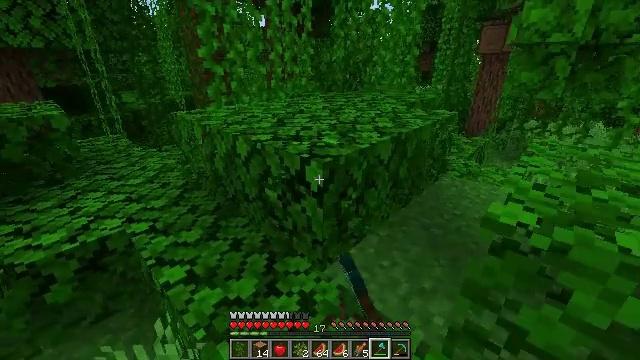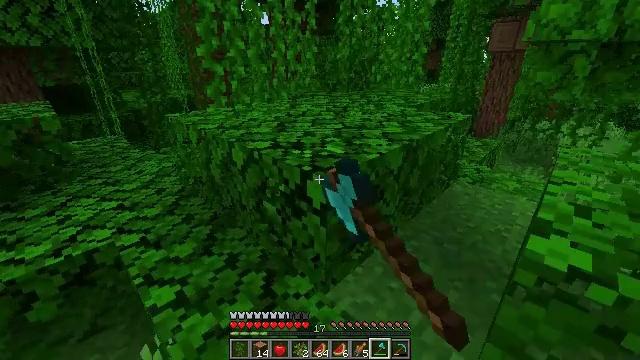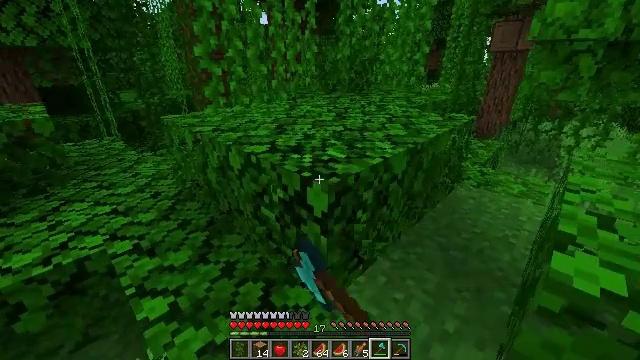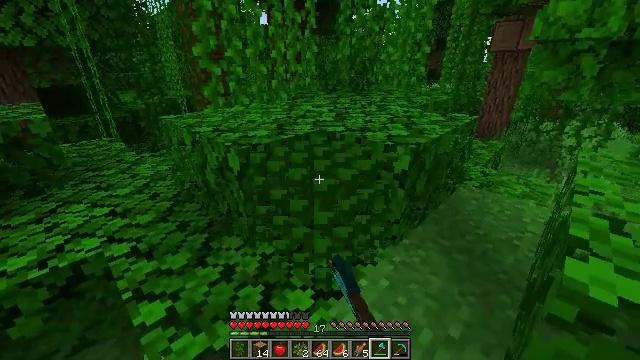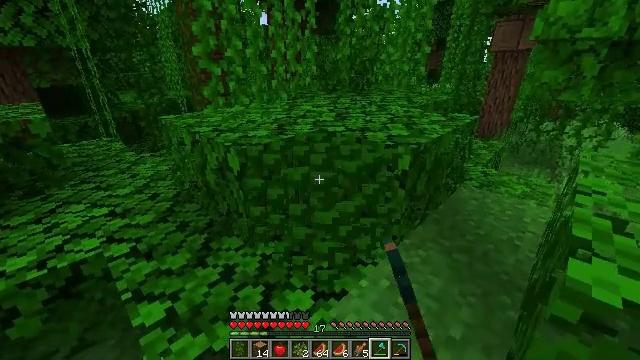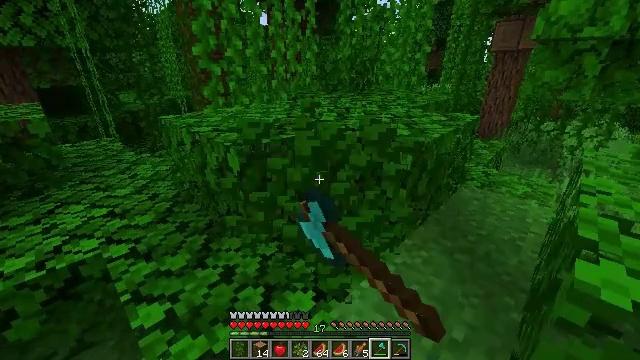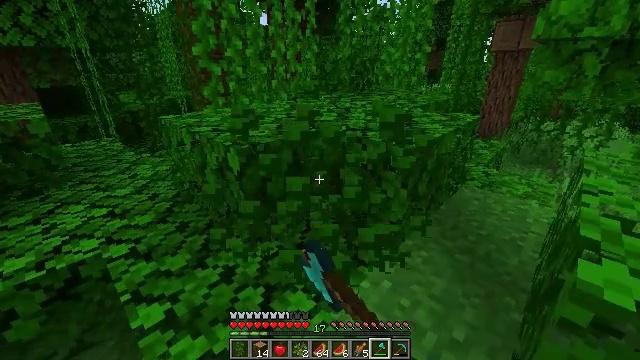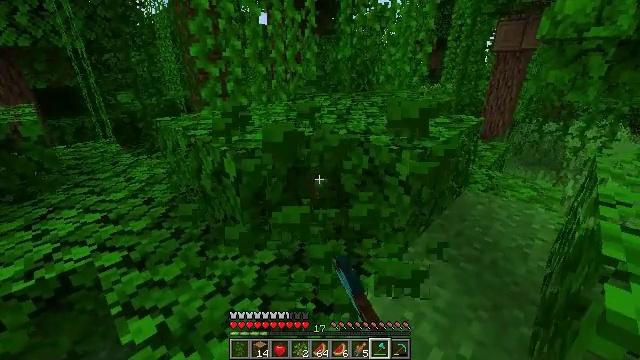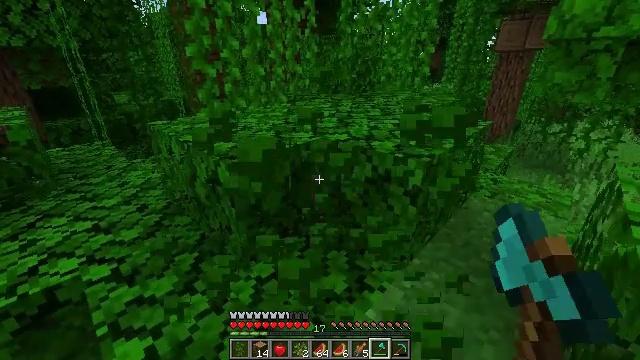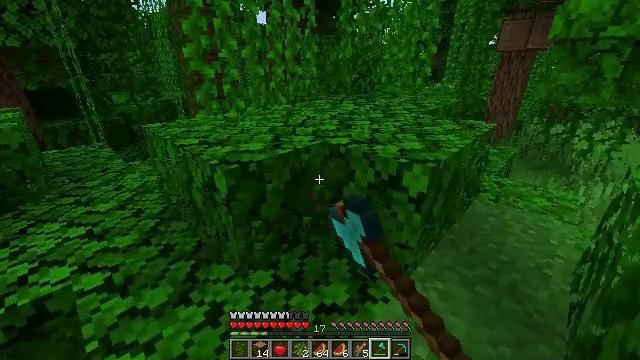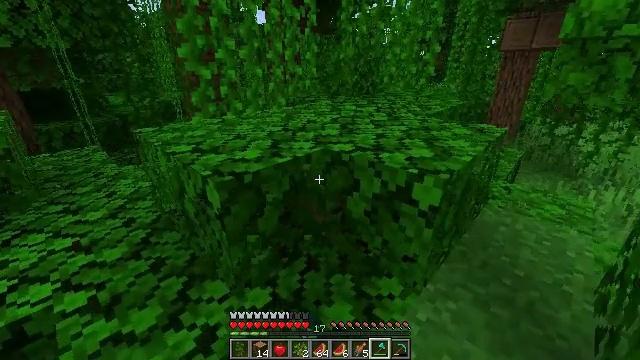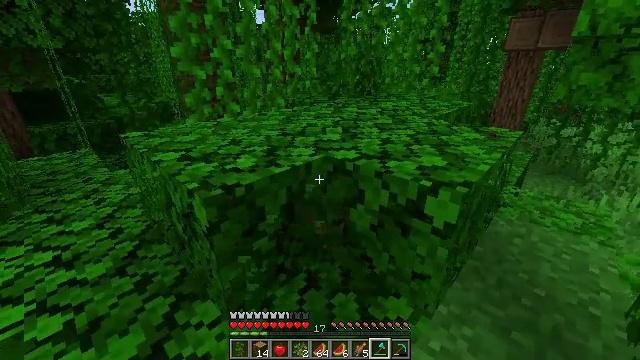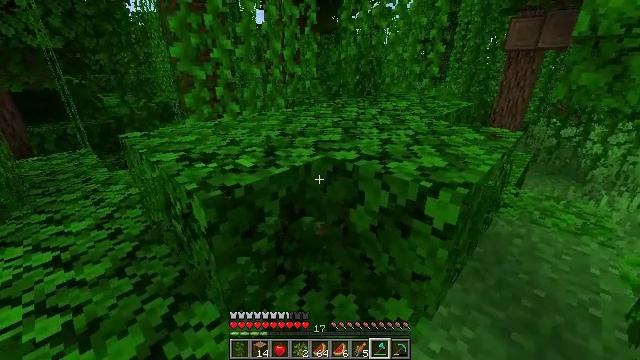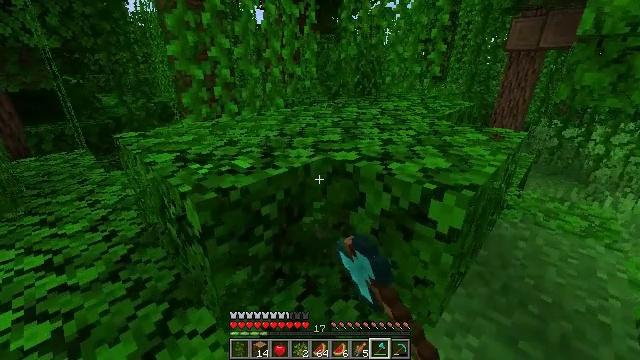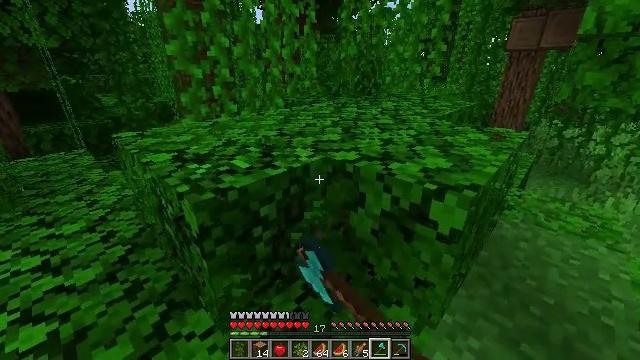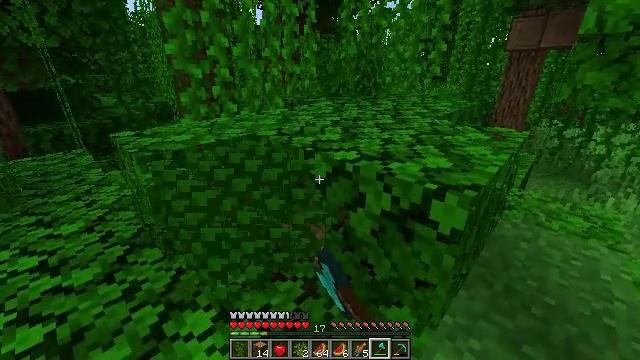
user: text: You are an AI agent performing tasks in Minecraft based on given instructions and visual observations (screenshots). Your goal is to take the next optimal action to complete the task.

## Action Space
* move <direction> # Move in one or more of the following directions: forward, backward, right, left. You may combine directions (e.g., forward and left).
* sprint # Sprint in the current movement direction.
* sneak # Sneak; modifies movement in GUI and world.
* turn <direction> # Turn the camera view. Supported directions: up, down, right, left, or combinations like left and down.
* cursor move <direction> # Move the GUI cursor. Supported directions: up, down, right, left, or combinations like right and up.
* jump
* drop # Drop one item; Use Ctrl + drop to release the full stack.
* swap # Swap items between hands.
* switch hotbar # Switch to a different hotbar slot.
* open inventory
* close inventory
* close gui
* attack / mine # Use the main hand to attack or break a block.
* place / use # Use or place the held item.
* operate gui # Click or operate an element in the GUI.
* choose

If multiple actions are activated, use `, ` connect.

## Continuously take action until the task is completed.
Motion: motion action
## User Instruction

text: Gather oak leaves by attacking.
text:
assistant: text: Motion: attack / mine
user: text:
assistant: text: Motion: attack / mine
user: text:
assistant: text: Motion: attack / mine
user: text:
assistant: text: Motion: attack / mine
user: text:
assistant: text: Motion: attack / mine
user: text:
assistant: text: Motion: attack / mine
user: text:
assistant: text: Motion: move forward, attack / mine
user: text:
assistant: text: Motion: move forward, attack / mine
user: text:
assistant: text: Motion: move forward, attack / mine
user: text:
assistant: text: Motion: move forward, attack / mine
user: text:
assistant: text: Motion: attack / mine
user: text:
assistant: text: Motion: attack / mine
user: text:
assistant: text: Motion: attack / mine
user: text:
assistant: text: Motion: attack / mine
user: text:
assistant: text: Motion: attack / mine
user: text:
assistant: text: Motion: attack / mine
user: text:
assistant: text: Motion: move forward, attack / mine
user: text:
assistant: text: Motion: move forward, attack / mine
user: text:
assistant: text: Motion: move forward, attack / mine
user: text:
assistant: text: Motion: move forward, turn down, attack / mine
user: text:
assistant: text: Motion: turn right and down, attack / mine
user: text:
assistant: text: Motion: turn right, attack / mine
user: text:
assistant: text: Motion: turn right, attack / mine
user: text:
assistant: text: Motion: attack / mine
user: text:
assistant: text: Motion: attack / mine
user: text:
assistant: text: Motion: attack / mine
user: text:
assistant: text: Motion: attack / mine
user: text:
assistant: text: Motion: attack / mine
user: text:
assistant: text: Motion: attack / mine
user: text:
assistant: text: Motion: move forward, attack / mine